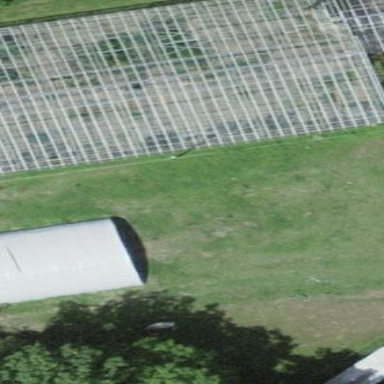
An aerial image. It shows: Greenhouse.